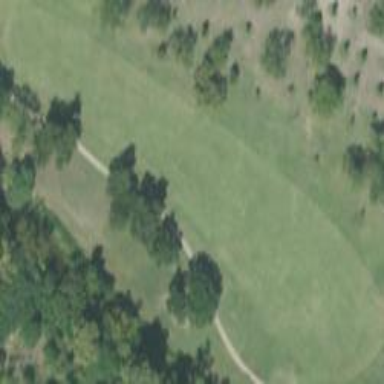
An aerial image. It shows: Golf fairway in the image.